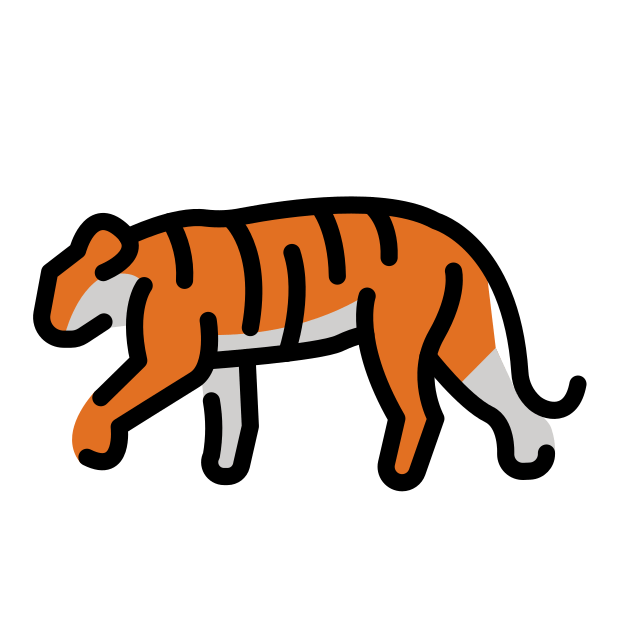
tiger